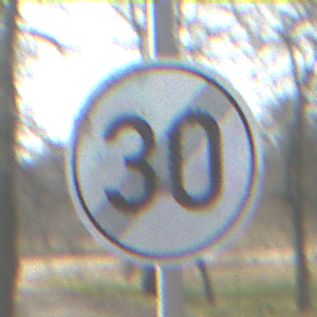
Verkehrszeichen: EndeGeschwindigkeit30
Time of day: MorningAfternoon
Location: Outdoor (Suburban)
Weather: PartlyCloudy
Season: NotSpecified
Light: Natural